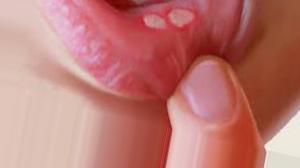
Condition: Mouth Ulcer